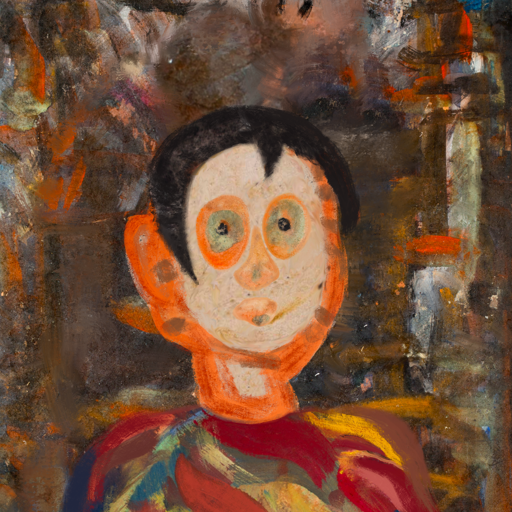
Background: GypsyQueen, Head And Neck Front: Rupkatha, Face Front: Childish, Bust: Mother_And_Son_Son, Hair Front: Roy_Bahadur, Head Accessory: Blank, Second Necklace: Blank, Necklace: Blank, Baby: Blank